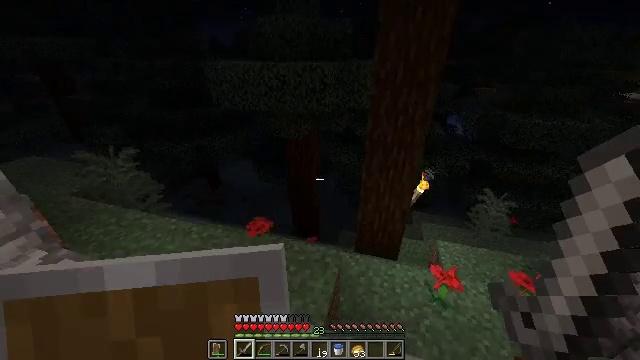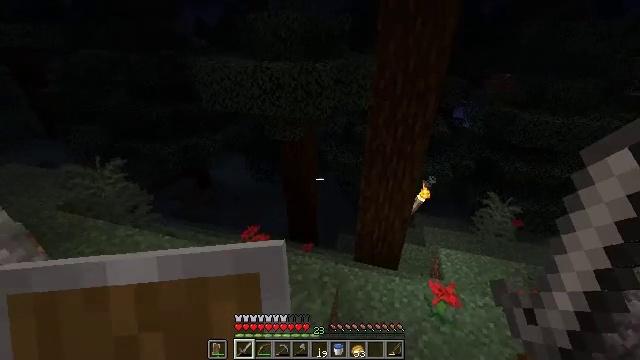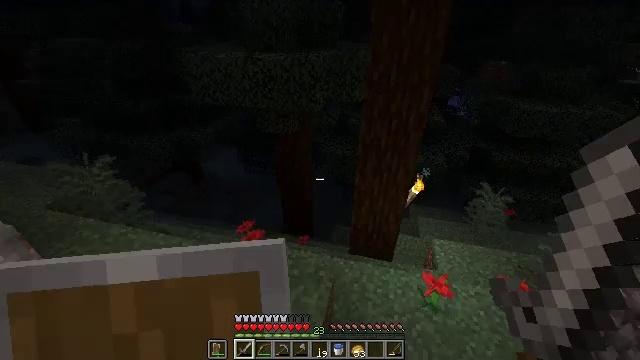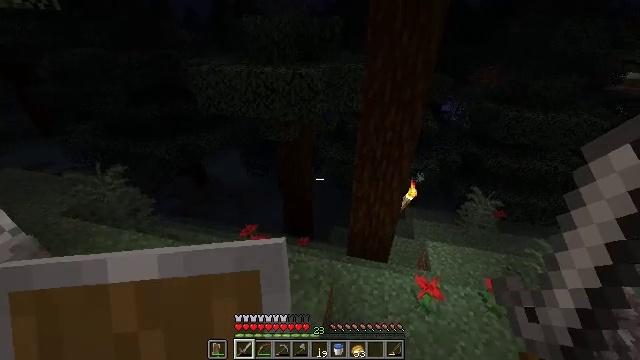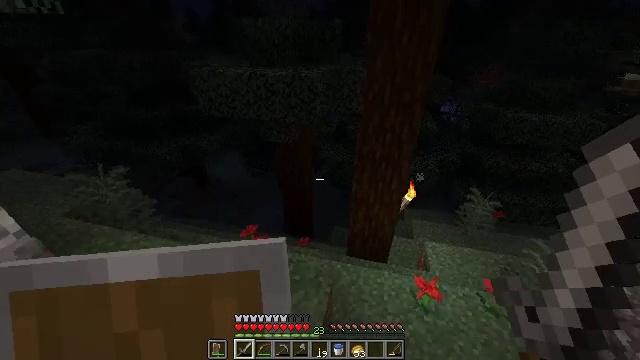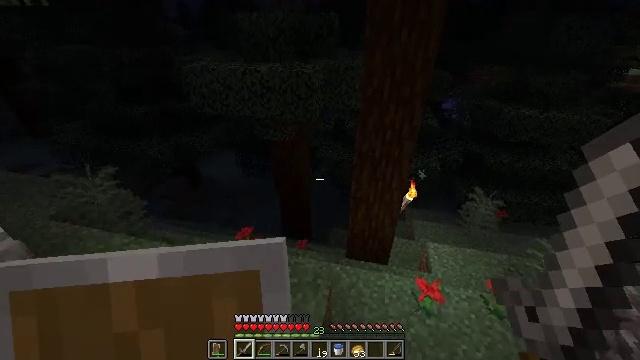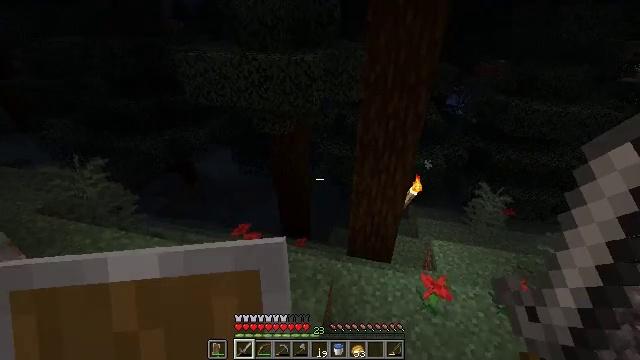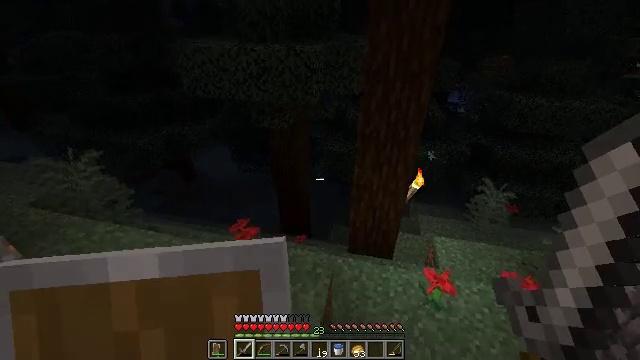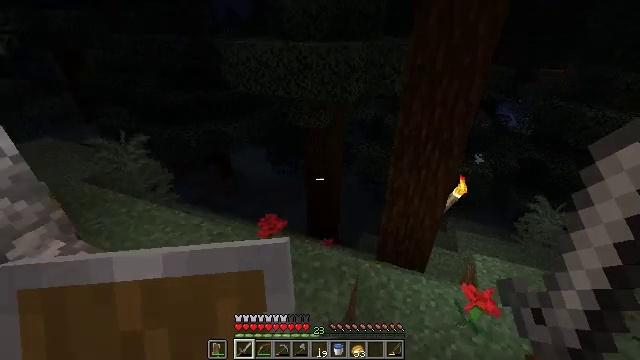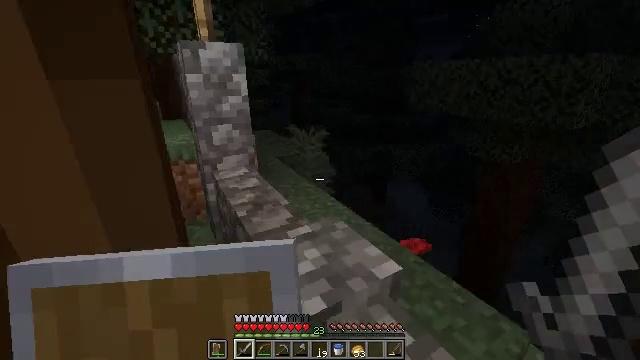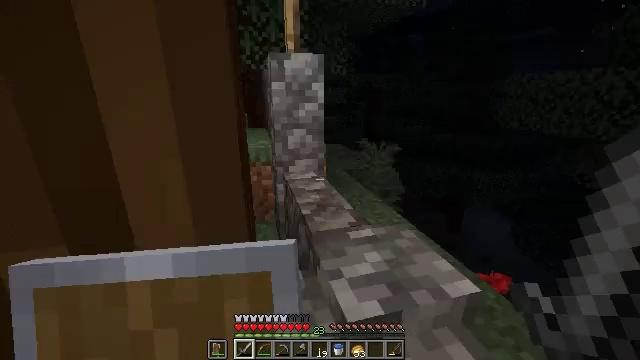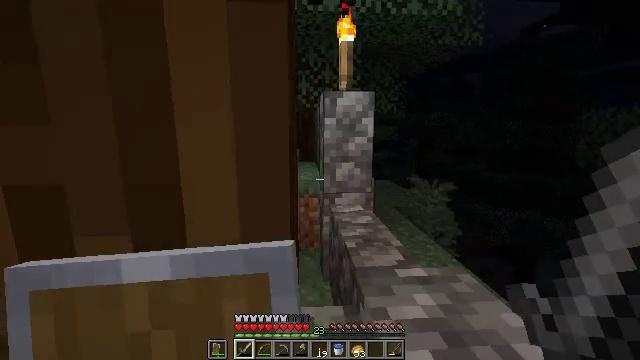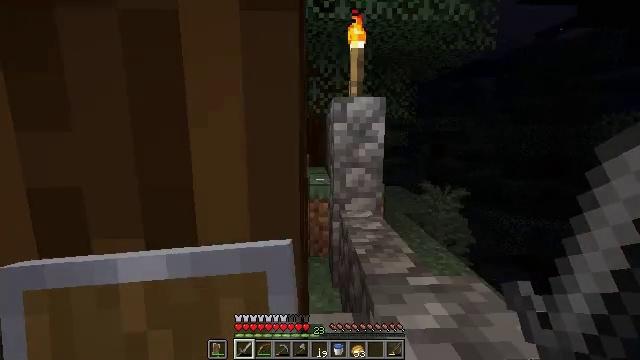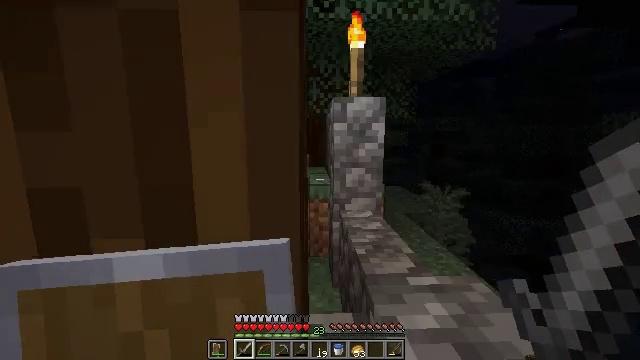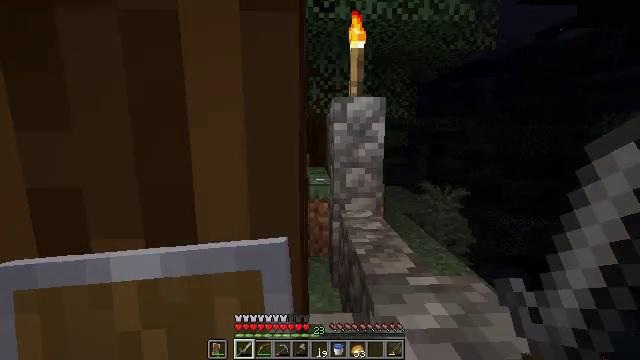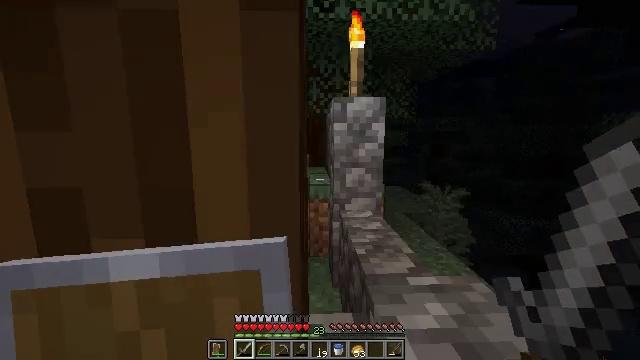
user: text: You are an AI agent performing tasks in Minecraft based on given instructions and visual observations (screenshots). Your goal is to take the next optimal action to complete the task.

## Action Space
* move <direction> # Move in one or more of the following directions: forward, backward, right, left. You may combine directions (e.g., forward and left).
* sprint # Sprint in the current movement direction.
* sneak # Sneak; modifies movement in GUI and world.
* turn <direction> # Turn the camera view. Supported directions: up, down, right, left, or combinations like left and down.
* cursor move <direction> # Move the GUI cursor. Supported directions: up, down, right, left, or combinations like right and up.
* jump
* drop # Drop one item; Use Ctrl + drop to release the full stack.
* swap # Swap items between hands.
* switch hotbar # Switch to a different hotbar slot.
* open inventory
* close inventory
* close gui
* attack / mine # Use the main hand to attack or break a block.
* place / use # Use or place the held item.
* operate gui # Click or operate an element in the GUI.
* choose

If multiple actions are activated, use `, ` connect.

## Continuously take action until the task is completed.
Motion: motion action
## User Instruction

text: Gather wheat by left-clicking on it.
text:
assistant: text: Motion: move forward, turn down, jump
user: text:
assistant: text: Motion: move forward, turn right and down, jump
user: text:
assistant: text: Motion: move forward
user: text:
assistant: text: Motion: move forward
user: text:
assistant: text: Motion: move forward
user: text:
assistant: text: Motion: move forward
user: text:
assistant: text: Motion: move forward
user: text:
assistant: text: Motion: turn left and up
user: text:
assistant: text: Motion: turn left and up
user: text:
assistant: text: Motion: turn left and up
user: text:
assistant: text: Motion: turn left and up
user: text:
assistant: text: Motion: turn left and up
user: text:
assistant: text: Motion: no_op
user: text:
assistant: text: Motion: no_op
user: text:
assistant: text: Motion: no_op
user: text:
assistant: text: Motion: move forward and move left, turn left
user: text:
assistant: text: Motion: move forward and move left, turn left
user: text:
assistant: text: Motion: move forward and move left, turn left
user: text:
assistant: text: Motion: move forward and move left
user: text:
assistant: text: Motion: move forward and move left
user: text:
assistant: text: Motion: move forward and move left
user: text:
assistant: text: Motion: move forward and move left, turn right and up
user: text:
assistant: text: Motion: move forward
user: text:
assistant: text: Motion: move forward
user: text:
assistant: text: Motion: move forward
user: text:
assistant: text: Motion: move forward
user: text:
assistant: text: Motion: move forward, turn right and up
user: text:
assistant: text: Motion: move forward, turn right and up, jump
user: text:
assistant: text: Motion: move forward, jump
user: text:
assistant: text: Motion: move forward, jump